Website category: university
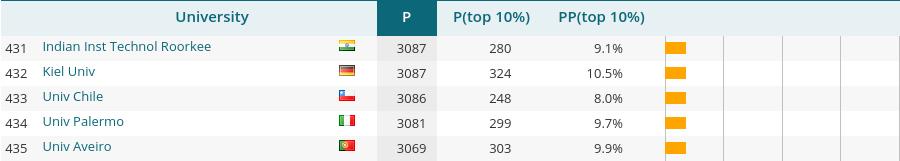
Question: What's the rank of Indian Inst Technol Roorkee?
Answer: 431

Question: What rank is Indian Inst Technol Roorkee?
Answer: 431

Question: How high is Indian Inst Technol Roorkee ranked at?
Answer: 431

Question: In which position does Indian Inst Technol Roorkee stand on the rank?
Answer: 431

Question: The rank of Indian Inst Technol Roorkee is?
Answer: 431

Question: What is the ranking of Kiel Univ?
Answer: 432

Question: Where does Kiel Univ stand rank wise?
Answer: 432

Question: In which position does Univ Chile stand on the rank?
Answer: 433

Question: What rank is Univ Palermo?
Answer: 434

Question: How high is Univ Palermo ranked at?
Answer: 434

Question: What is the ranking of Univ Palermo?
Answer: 434

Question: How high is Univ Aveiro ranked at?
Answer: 435

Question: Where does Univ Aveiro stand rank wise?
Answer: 435

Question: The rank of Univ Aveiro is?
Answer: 435

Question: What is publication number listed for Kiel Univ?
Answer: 3087

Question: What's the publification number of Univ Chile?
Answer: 3086

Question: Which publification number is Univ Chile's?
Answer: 3086

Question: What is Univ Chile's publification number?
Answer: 3086

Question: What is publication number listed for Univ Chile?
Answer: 3086

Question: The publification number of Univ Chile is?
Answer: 3086

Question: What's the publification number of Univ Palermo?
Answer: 3081

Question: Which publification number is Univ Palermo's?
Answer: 3081

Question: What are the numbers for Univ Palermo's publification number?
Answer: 3081

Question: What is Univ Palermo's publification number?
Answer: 3081

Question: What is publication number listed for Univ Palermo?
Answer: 3081

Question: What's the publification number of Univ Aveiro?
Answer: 3069

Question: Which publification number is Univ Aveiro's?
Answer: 3069

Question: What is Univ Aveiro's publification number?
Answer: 3069

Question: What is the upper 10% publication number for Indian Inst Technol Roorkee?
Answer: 280

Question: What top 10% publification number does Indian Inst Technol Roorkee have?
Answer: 280

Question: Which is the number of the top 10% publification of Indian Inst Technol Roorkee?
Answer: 280

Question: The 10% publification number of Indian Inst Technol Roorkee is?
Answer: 280

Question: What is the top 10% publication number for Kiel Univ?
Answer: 324

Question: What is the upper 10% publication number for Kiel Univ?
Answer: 324

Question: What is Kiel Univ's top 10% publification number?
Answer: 324

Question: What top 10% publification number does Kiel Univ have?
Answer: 324

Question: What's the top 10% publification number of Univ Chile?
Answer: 248

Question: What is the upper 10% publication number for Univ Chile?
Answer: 248

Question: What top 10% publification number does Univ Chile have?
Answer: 248

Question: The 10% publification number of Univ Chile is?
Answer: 248

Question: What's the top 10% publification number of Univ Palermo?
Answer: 299

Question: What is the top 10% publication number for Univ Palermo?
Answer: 299

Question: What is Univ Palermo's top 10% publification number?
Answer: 299

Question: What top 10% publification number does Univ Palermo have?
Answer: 299

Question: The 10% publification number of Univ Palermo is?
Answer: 299

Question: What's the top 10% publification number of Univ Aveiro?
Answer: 303

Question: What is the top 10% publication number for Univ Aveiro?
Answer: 303

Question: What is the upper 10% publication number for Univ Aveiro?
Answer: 303

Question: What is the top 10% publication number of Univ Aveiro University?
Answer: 303

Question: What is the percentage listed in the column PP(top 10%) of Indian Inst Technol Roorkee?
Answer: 9.1%

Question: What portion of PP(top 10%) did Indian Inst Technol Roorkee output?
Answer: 9.1%

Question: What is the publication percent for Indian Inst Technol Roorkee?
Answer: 9.1%

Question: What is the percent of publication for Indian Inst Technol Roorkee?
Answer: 9.1%

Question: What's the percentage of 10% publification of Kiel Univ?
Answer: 10.5%

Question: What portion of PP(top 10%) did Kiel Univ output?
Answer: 10.5%

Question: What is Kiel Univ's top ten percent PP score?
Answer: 10.5%

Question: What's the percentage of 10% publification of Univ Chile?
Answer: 8.0%

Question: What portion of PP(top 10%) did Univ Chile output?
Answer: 8.0%

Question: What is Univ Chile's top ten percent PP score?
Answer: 8.0%

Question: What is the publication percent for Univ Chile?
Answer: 8.0%

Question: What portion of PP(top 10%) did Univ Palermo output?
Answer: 9.7%

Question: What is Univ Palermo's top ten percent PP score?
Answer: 9.7%

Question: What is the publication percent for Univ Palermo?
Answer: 9.7%

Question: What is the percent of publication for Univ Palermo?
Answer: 9.7%